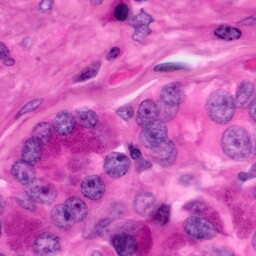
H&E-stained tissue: Pancreatic